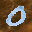
Label: 0